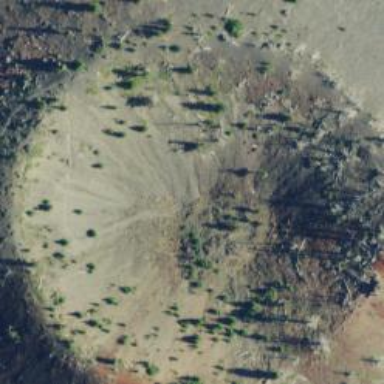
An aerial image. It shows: Natural crater.